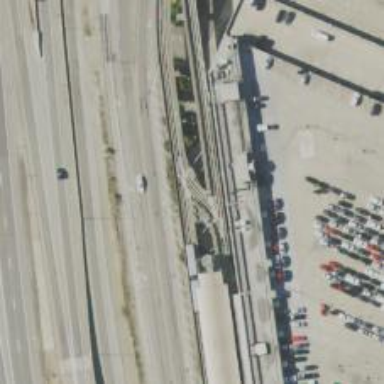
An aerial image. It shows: Monorail bridge.